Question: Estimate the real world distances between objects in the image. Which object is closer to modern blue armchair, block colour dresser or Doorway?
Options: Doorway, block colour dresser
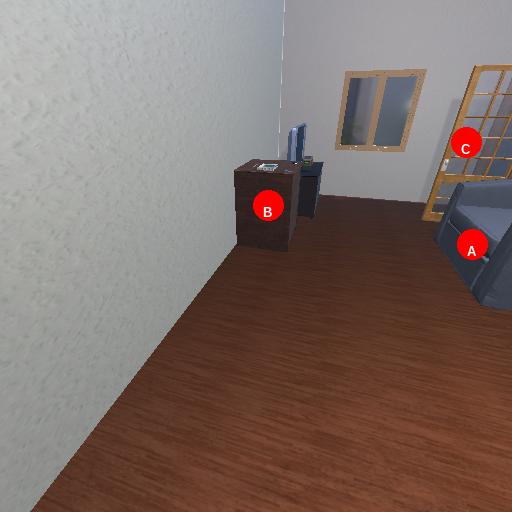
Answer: Doorway